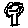
Label: tree